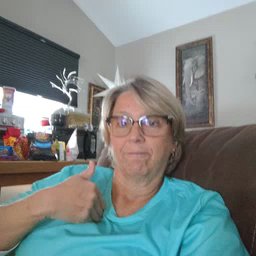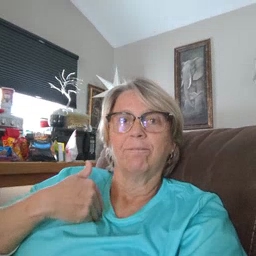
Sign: have